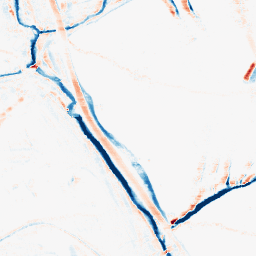
Category: morphological
Decomposition family: morphological_rect
Decomposition parameters: operation: average
width: 10
height: 5
Upsampling method: quartic
Upsampling parameters: scale: 2
Upsampling scale: 2